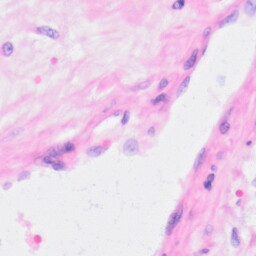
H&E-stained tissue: Kidney